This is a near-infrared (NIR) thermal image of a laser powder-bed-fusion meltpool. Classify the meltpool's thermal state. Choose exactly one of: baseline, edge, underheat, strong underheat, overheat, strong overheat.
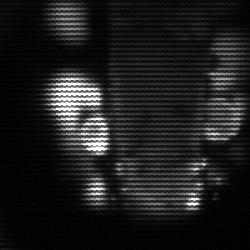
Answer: strong underheat